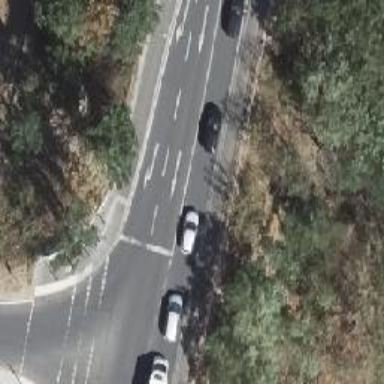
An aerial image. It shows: Road with traffic signals.